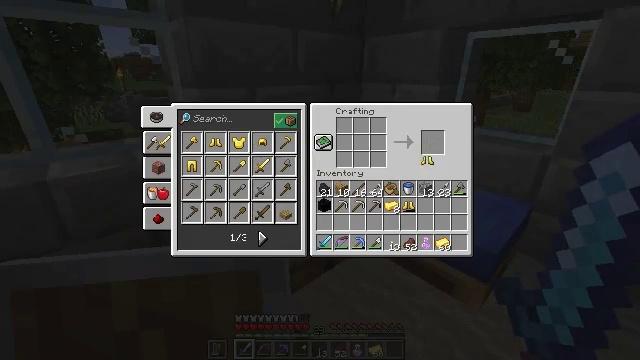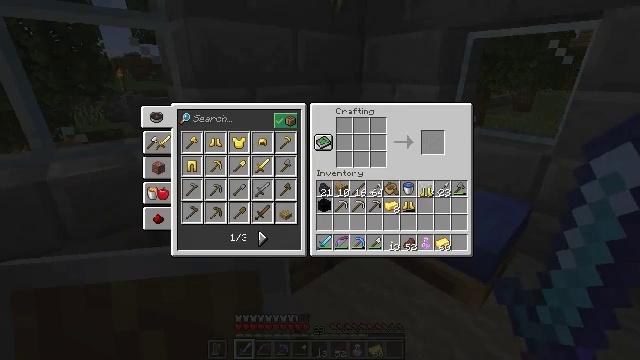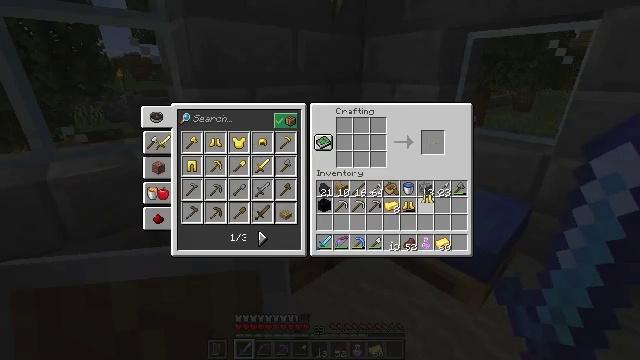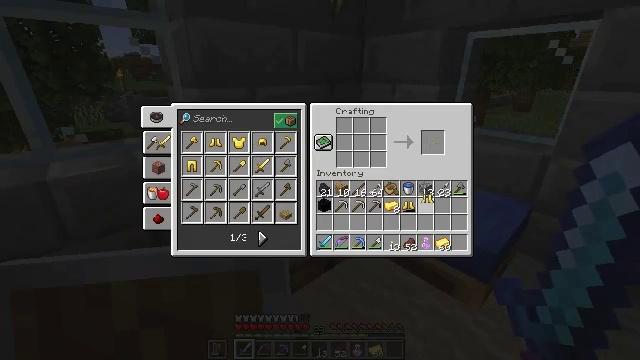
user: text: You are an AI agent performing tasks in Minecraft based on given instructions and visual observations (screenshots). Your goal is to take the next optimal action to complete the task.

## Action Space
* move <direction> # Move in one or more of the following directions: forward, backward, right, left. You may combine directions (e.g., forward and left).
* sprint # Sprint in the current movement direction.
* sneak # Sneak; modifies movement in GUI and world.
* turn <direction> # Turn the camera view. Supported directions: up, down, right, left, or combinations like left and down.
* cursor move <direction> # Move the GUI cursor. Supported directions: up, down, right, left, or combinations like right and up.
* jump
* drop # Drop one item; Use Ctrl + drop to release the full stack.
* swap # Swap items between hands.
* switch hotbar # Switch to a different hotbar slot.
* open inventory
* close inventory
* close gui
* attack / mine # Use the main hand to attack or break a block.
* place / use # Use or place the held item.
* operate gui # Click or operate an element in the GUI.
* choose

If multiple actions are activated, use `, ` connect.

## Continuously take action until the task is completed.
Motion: motion action
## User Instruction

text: Open the crafting table and craft golden boots.
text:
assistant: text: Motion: cursor move down
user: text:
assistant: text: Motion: no_op
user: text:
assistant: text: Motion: no_op
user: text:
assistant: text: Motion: operate gui